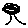
Label: tree